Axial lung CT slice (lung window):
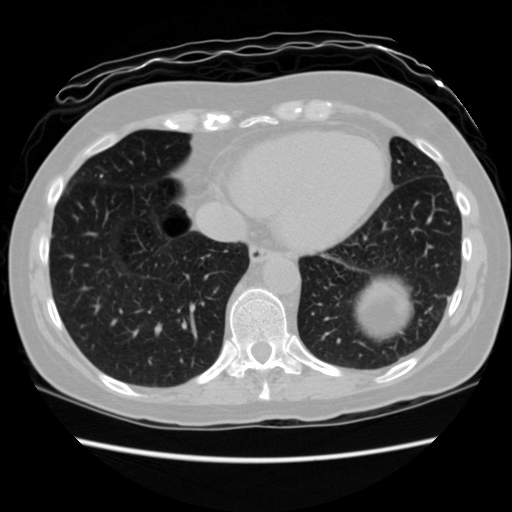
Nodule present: yes
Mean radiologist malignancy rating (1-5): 2